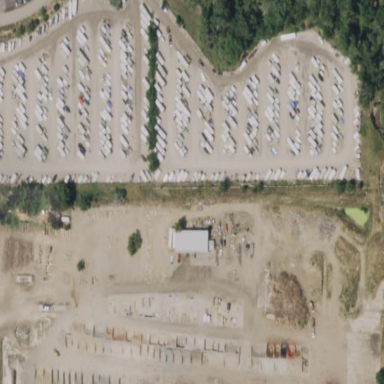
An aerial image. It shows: Storage rental shop surrounded by fence.